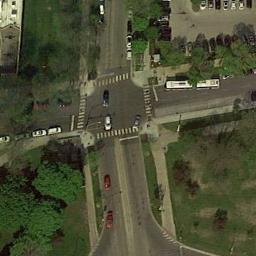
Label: intersection